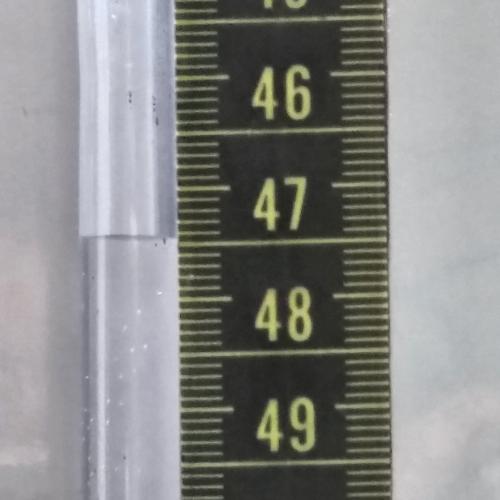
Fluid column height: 47.5 cm